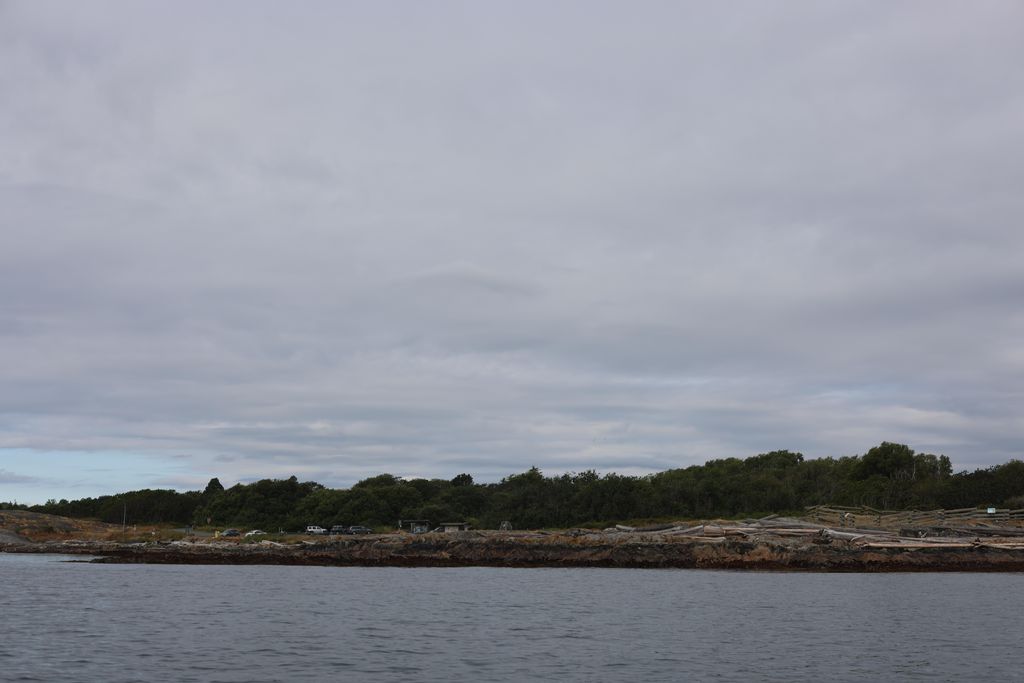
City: victoria